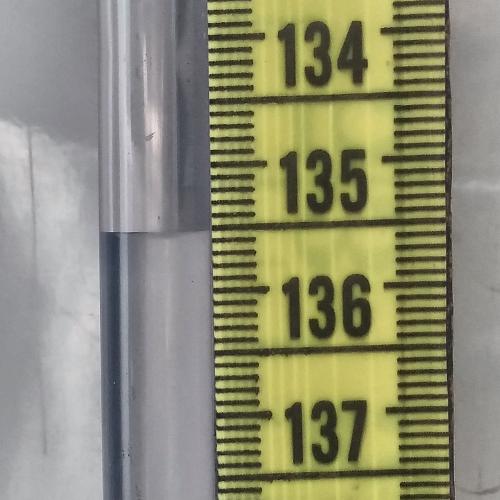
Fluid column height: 135.5 cm